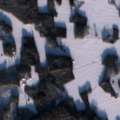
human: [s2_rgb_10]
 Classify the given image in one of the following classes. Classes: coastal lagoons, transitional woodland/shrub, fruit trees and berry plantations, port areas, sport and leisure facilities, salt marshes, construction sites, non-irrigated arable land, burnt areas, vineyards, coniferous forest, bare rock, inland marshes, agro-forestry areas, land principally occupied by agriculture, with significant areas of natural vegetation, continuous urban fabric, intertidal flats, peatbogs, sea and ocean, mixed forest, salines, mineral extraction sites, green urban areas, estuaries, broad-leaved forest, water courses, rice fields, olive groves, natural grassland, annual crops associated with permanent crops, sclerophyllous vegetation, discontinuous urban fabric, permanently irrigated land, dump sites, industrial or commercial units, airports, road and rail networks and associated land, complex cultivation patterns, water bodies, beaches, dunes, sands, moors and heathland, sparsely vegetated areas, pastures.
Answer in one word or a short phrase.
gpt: non-irrigated arable land, land principally occupied by agriculture, with significant areas of natural vegetation, mixed forest